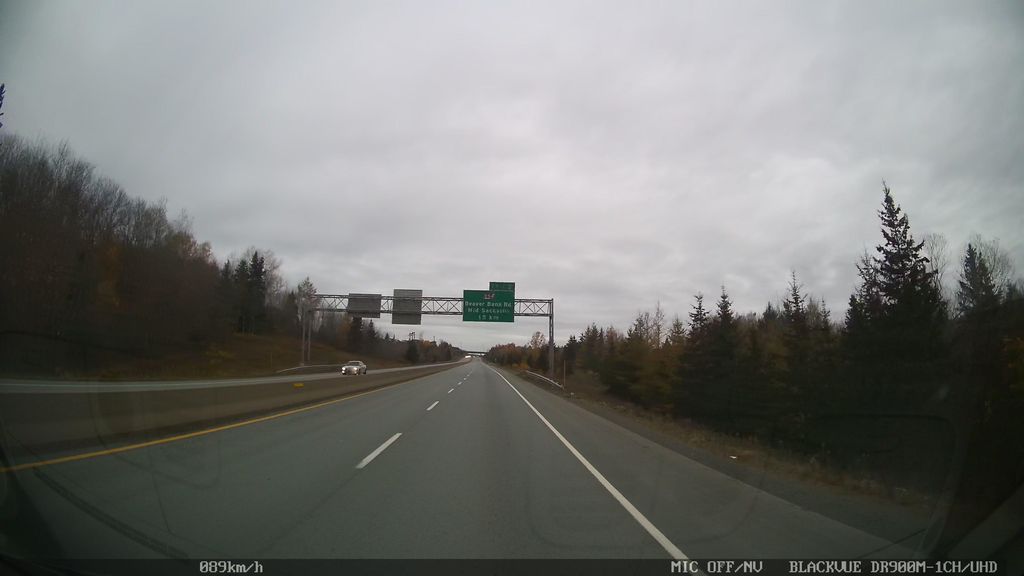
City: halifax